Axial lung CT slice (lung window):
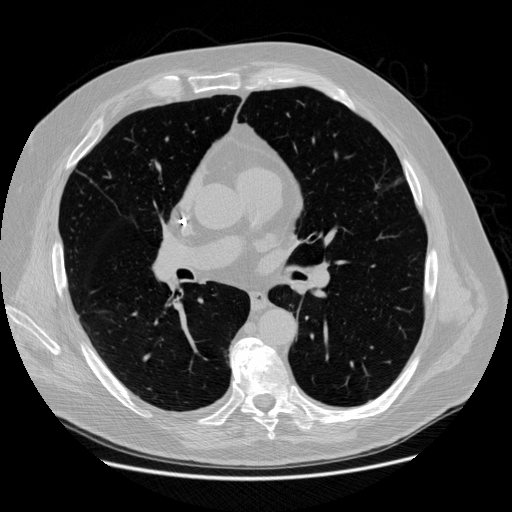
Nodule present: no